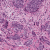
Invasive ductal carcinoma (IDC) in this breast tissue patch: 1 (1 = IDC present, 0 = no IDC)